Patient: sex M, age 54
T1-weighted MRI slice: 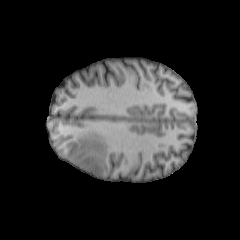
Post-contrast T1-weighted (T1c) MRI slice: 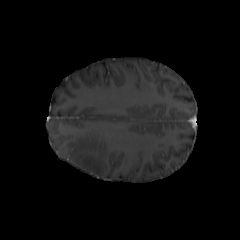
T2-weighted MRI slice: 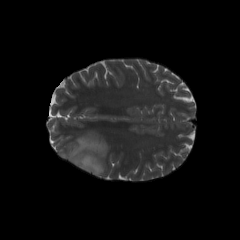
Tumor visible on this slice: yes
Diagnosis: Astrocytoma, IDH-wildtype
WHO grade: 3